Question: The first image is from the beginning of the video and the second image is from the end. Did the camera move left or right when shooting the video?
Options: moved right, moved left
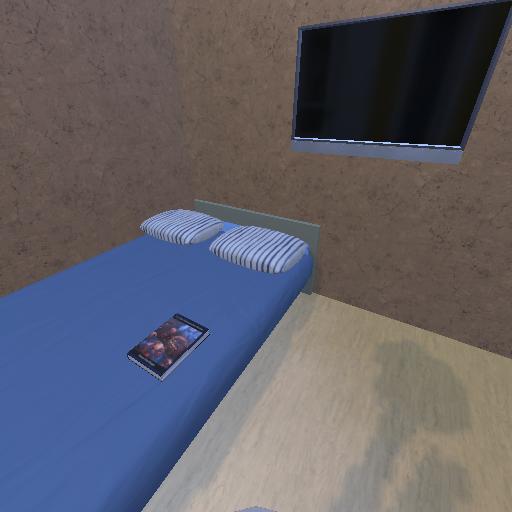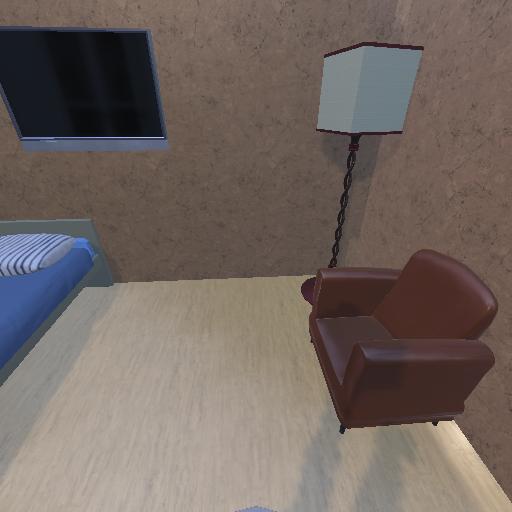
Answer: moved right